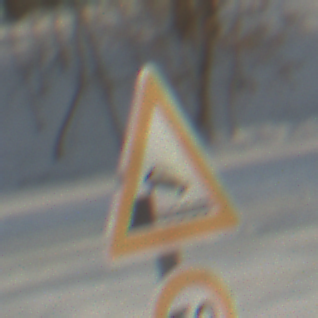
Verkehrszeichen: Ufer
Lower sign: Geschwindigkeit50
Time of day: MorningAfternoon
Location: Outdoor (Suburban)
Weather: PartlyCloudy
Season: NotSpecified
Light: Natural